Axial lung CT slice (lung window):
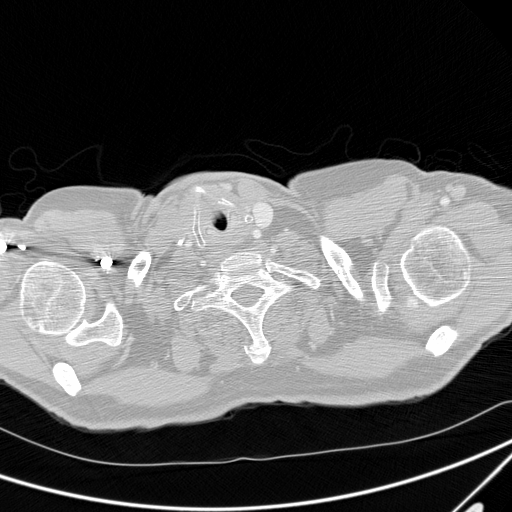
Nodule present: no